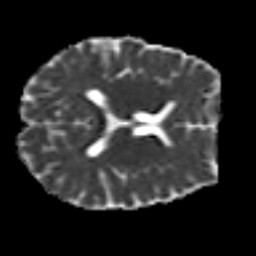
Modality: MD
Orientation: axial
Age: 23
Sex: male
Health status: healthy
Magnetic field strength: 3 T
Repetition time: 8.4 s
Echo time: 0.0926 s